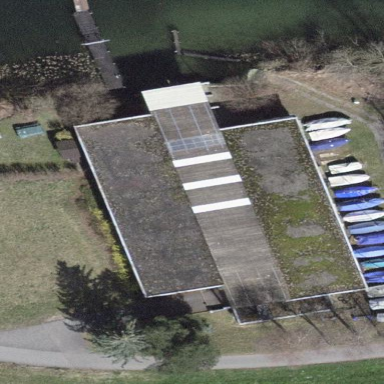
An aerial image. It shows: Boathouse building.